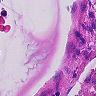
Metastatic tissue present: no